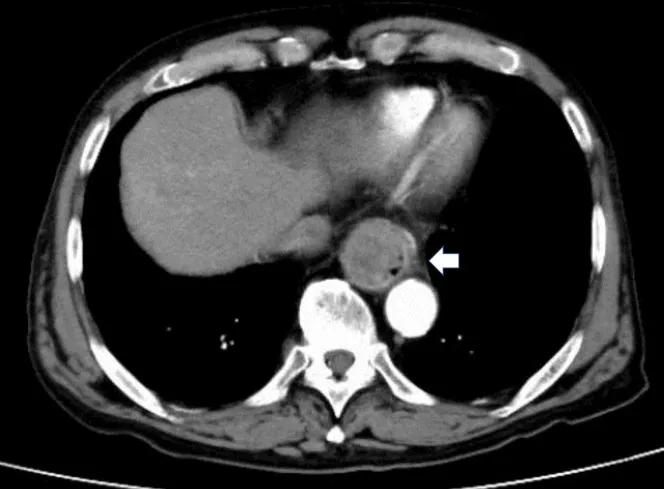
Contrast-enhanced computed tomography (CT) scans. . The scan shows a 6-cm-long mass lesion with contrast enhancement in the lower thoracic esophagus (arrow).
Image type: radiology (ct)